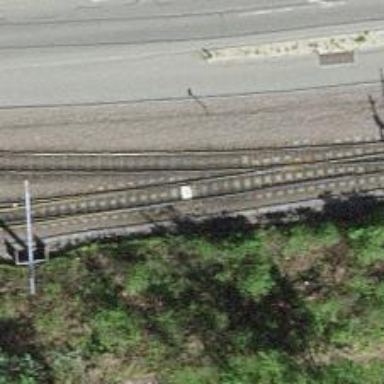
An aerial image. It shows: Railway switch.